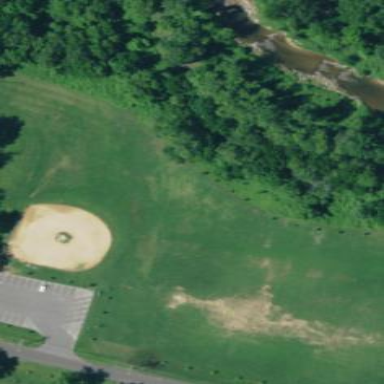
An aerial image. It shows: Baseball pitch for leisure land activities.